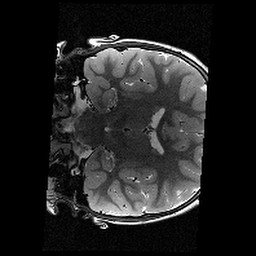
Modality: T2w
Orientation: coronal
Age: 9
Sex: female
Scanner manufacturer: siemens
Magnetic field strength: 3 T
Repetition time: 9.23 s
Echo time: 0.067 s